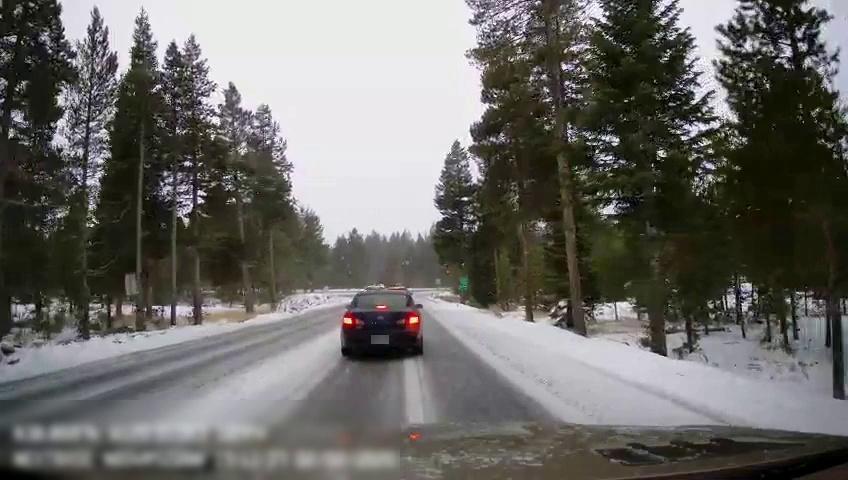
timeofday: Day
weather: Snowy
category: Drivable Space
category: Vehicles | SUV
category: Vehicles | Car
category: Vehicles | SUV
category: Traffic | Signs